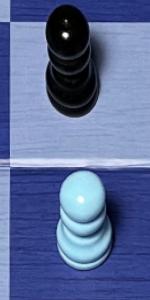
Label: Pawn_White